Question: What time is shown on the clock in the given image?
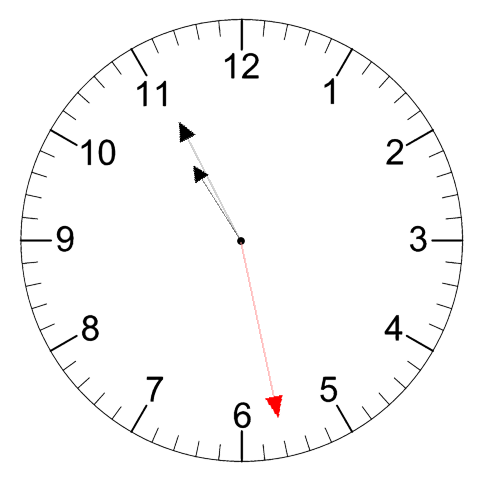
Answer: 10:55:28